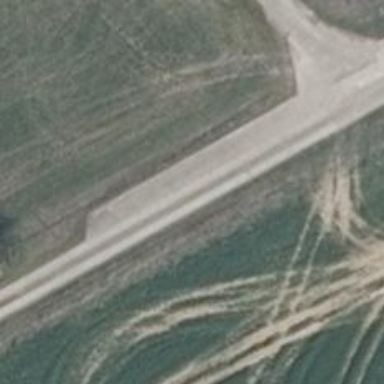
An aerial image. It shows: Passing place on the road.